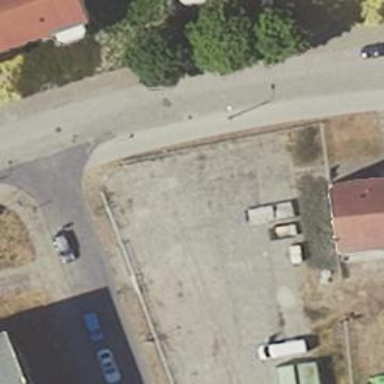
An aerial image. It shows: Road serving as parking aisle.